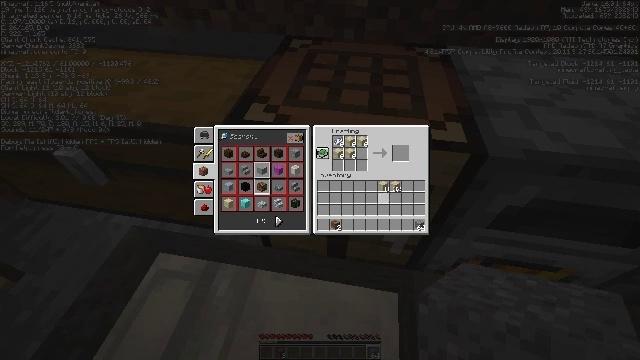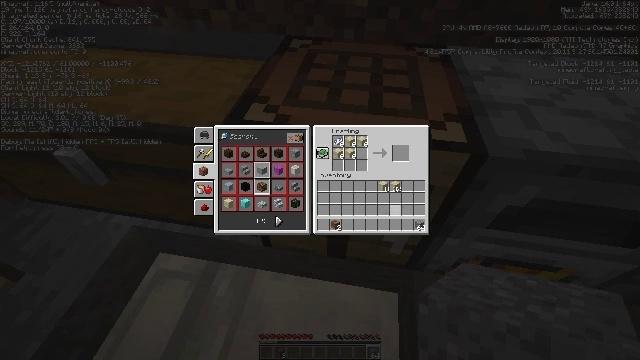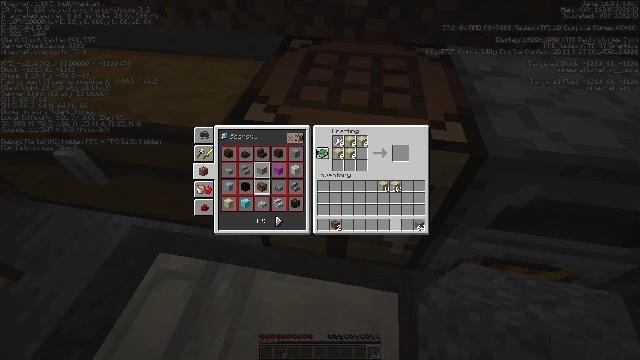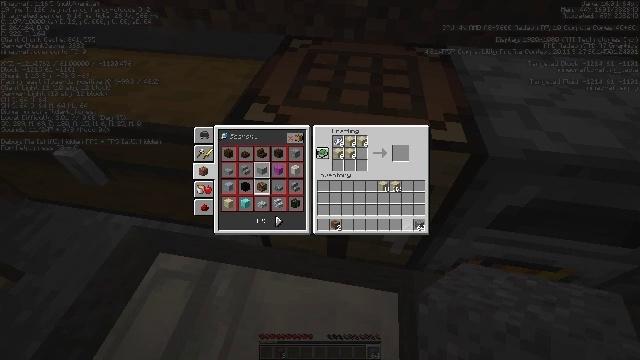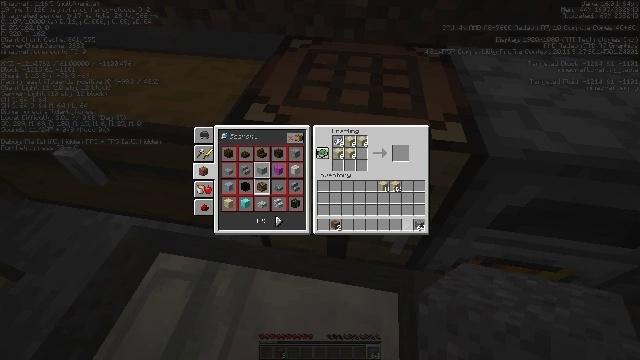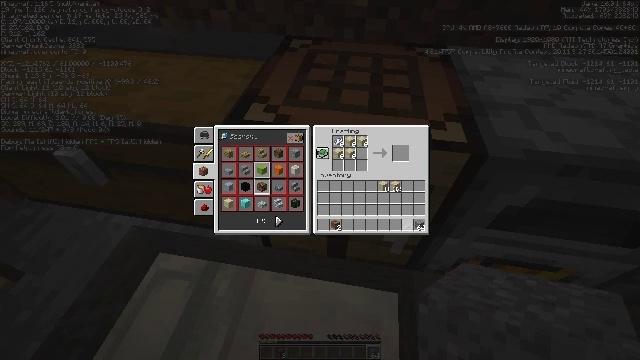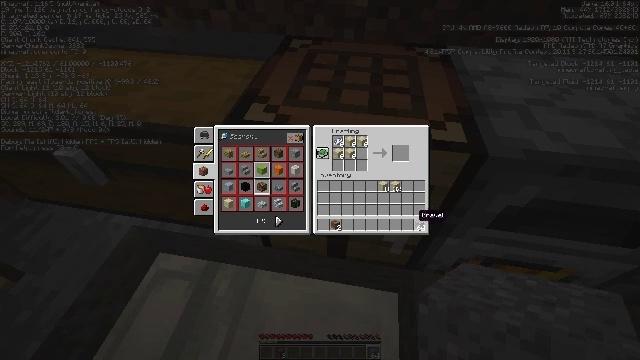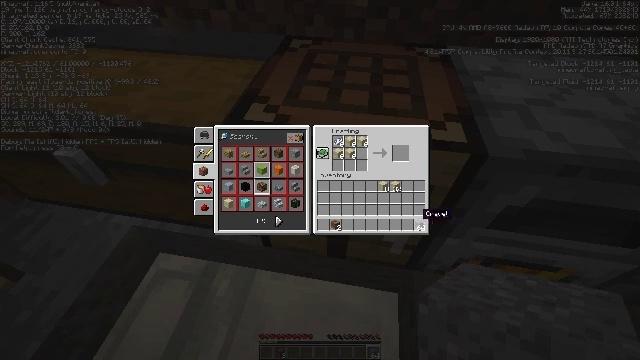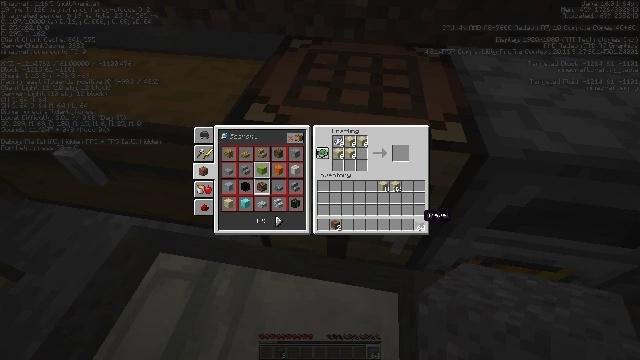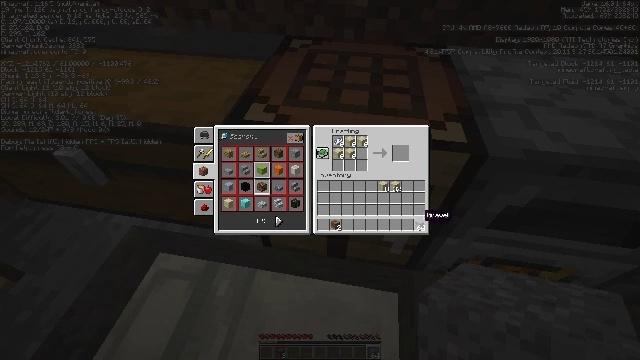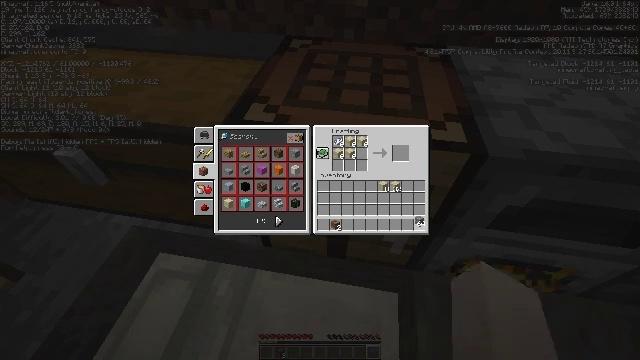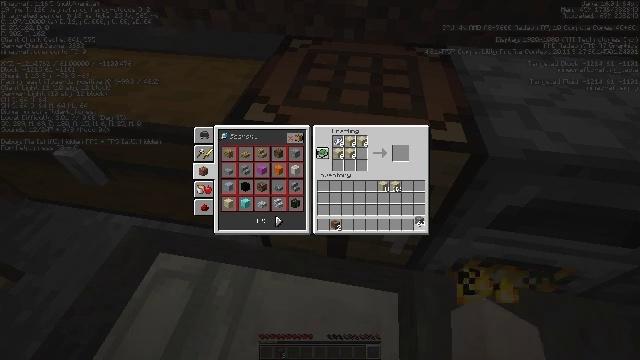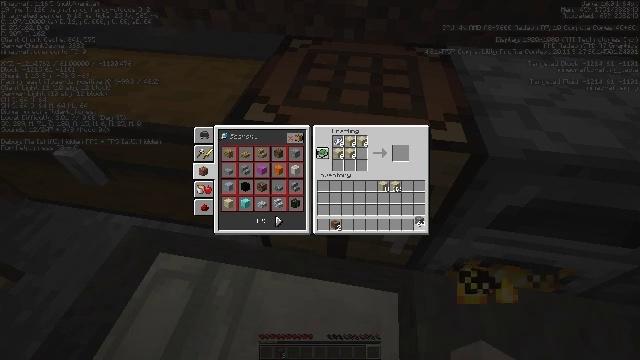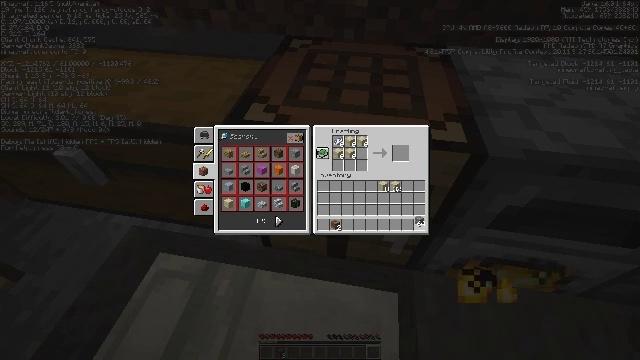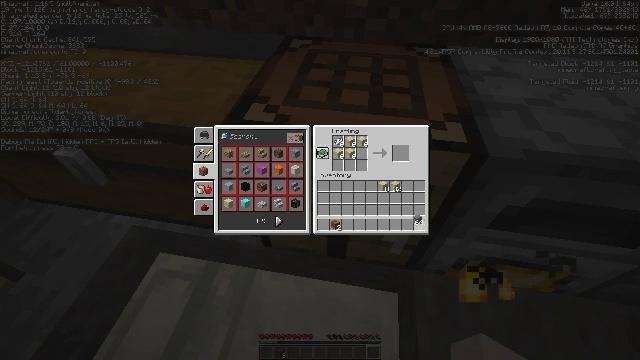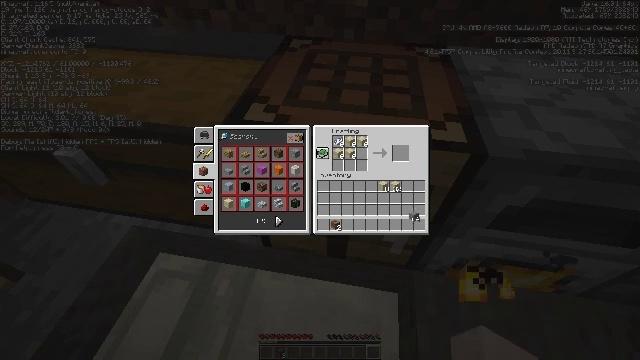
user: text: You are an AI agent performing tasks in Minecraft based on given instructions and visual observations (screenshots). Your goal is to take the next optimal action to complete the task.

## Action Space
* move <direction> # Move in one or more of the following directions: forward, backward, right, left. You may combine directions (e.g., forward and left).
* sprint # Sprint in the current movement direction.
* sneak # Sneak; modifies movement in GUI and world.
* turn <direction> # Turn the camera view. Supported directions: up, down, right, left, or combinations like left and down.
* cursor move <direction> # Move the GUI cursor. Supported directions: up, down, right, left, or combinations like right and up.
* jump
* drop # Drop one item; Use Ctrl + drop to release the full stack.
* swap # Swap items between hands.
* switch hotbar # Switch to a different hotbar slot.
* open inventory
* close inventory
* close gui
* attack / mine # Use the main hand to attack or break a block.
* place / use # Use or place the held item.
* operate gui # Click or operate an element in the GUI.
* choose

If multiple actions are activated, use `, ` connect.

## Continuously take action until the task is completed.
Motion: motion action
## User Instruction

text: Combine materials to make white concrete powder.
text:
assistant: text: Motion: turn right and down
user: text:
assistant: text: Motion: turn right and down
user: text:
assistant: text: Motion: no_op
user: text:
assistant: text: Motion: no_op
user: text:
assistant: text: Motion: turn right
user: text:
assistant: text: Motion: turn right
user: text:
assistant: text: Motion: no_op
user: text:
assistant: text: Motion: no_op
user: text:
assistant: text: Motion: no_op
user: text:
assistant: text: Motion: attack / mine
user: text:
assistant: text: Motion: attack / mine
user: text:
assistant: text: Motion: no_op
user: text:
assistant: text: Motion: no_op
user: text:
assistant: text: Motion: no_op
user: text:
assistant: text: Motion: no_op
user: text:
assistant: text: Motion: turn left
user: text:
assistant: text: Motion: turn left and up
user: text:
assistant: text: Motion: turn left and up
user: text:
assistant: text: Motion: turn left and up
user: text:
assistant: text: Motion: no_op
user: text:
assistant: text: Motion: no_op
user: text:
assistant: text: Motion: no_op
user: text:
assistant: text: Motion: no_op
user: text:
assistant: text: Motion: no_op
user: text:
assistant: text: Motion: no_op
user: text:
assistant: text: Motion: no_op
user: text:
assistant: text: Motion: no_op
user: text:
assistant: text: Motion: no_op
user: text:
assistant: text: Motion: no_op
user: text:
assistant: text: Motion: no_op